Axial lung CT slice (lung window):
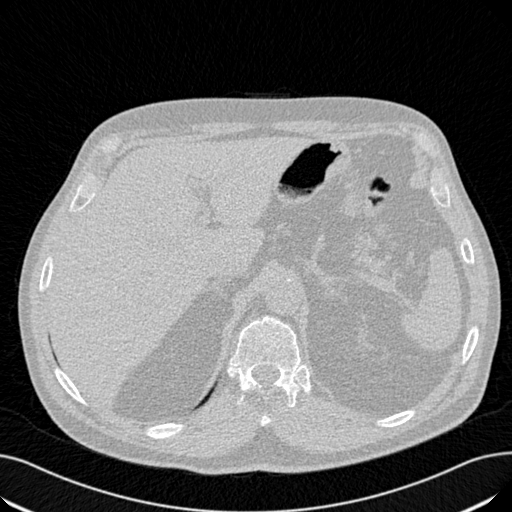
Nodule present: no